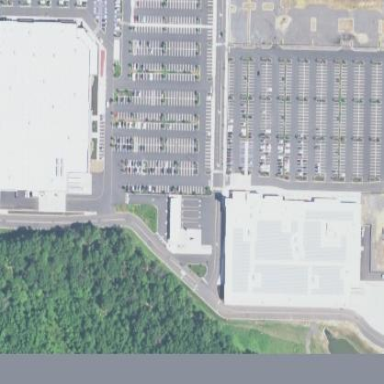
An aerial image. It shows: Retail area.